Field crop: maize
Growth stage: 2
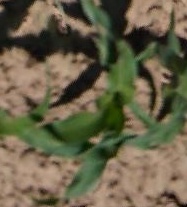
Species: maize